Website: ulta-beauty
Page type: address-validator
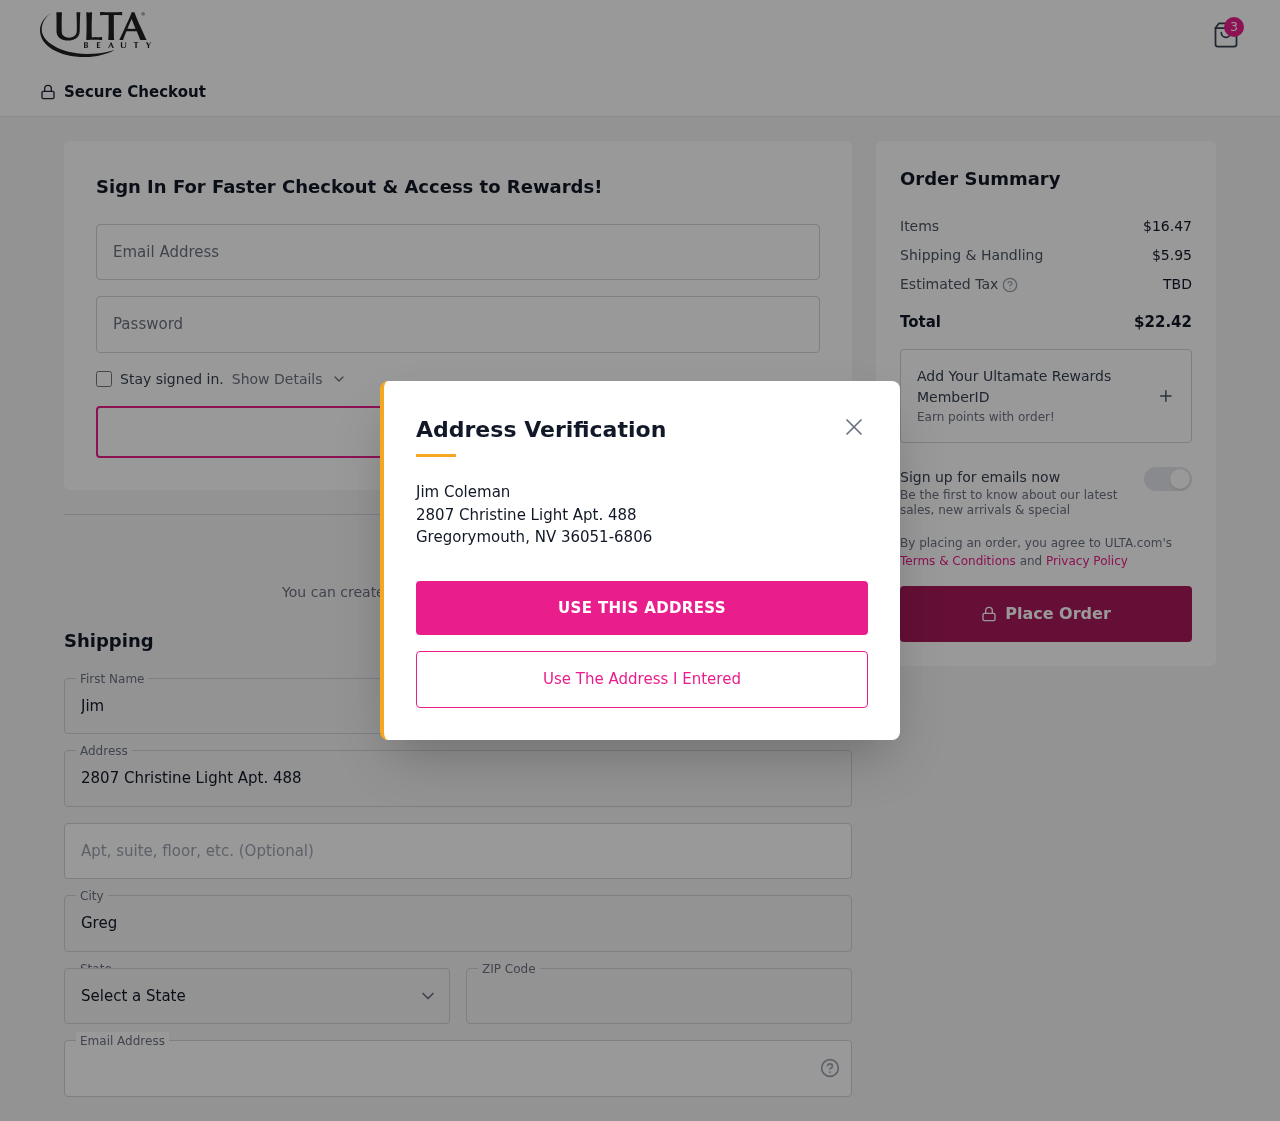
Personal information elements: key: PII_CITY
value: Gregorymouth
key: PII_EMAIL
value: jim_coleman@yahoo.com
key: PII_FIRSTNAME
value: Jim
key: PII_LASTNAME
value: Coleman
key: PII_POSTCODE
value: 36051
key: PII_STATE_ABBR
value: NV
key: PII_STREET
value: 2807 Christine Light Apt. 488
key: PII_STREET2
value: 2807 Christine Light Apt. 488
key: PII_FULLNAME2
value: Jim Coleman
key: PII_PHONE_AREA
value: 488
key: PII_PHONE_AREA_NUMERIC
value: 488
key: PII_CITY2
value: Gregorymouth
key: PII_STATE_ABBR2
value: NV
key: PII_POSTCODE_FULL
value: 36051
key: PII_POSTCODE_EXT
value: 6806
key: PII_POSTCODE_NUMERIC
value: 36051
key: PII_POSTCODE_EXT_NUMERIC
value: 6806
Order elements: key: ORDER_NUM_ITEMS
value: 3
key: ORDER_SUBTOTAL
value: $16.47
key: ORDER_SHIPPING_COST
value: $5.95
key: ORDER_TOTAL
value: $22.42